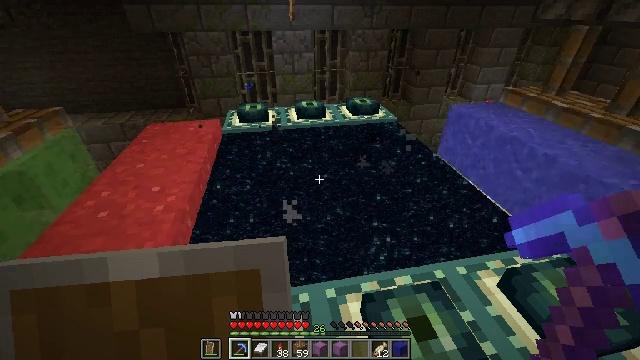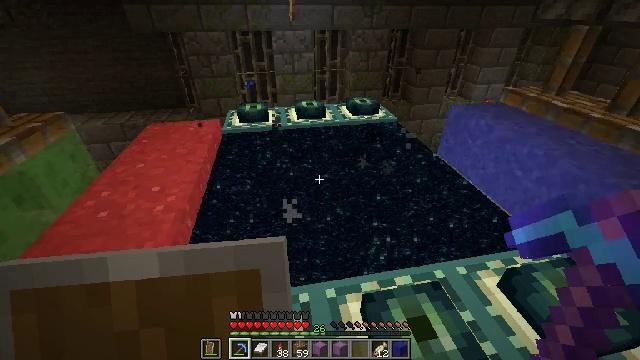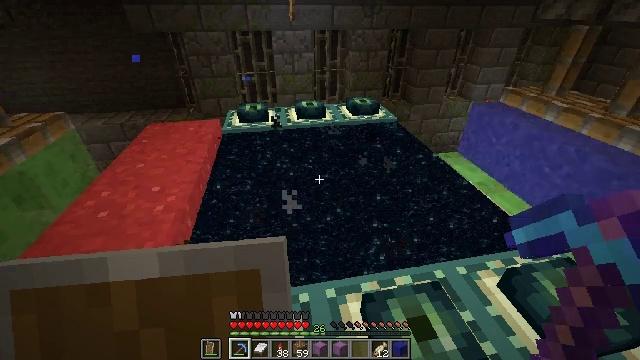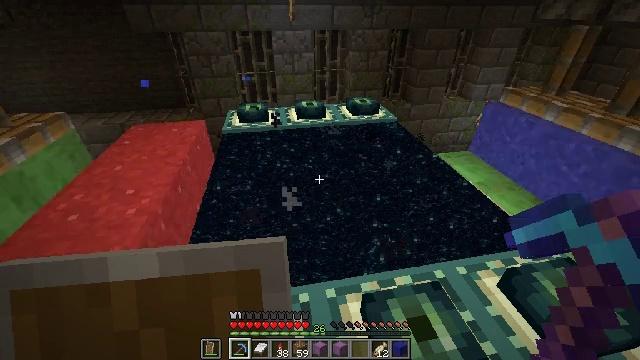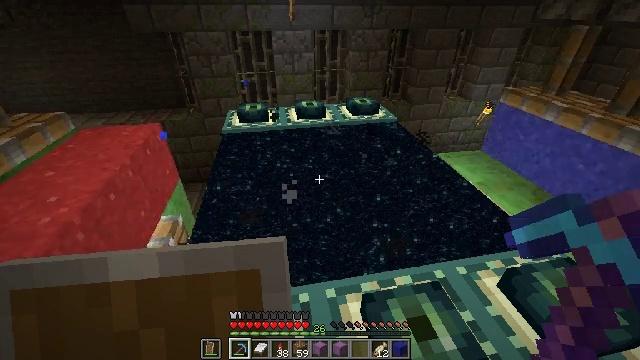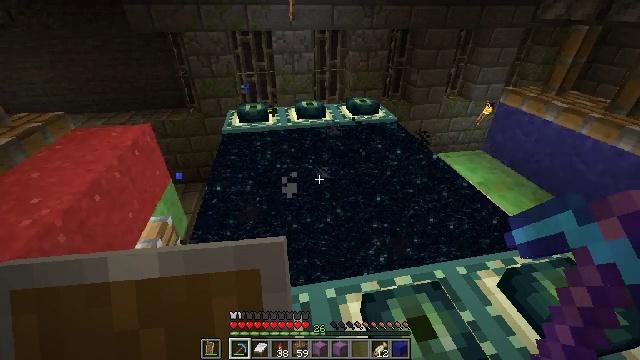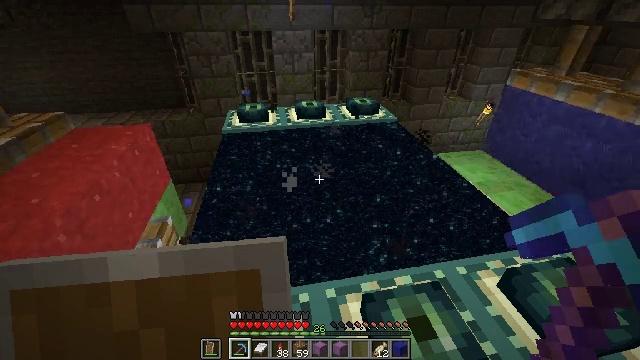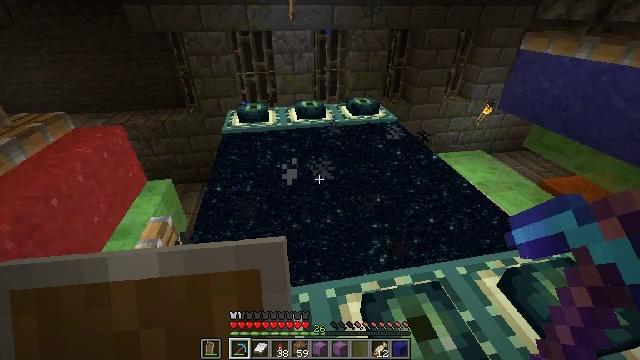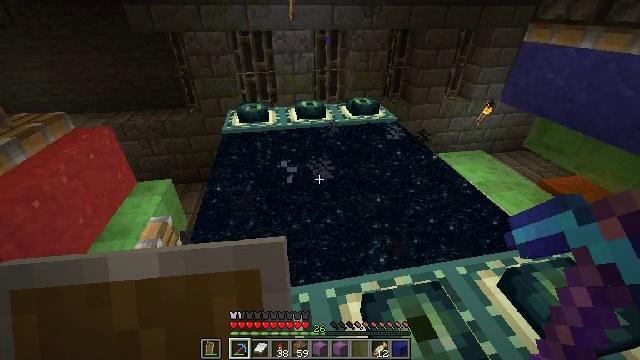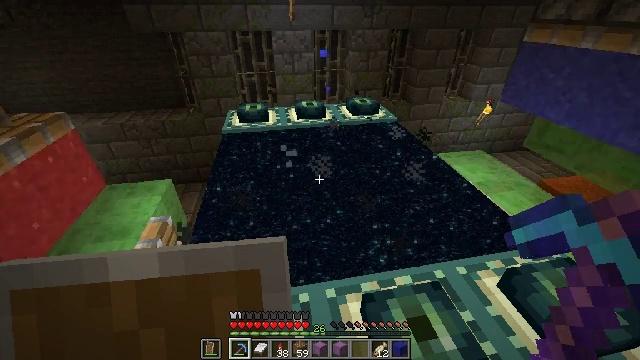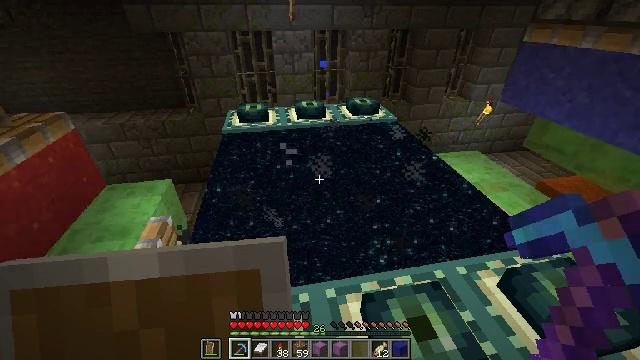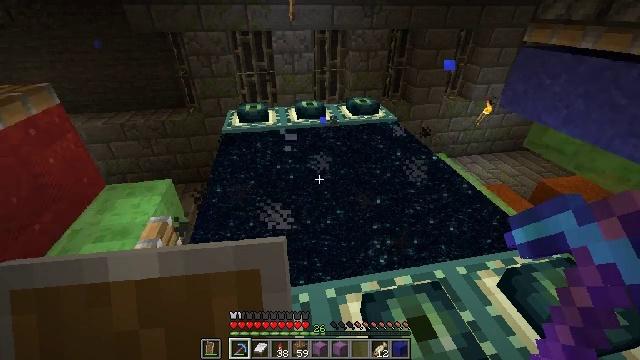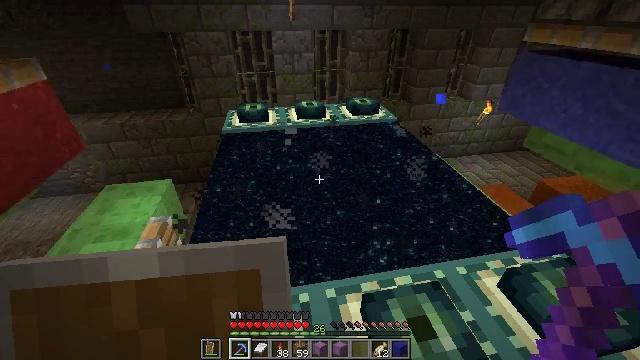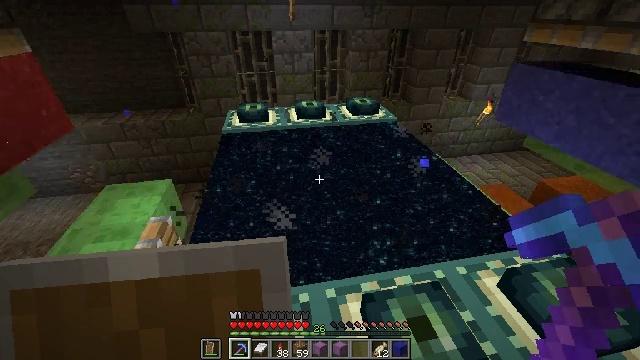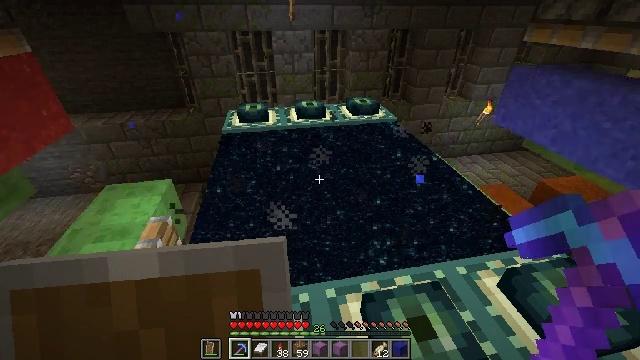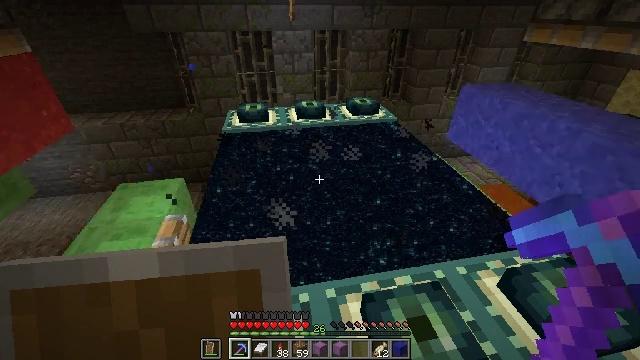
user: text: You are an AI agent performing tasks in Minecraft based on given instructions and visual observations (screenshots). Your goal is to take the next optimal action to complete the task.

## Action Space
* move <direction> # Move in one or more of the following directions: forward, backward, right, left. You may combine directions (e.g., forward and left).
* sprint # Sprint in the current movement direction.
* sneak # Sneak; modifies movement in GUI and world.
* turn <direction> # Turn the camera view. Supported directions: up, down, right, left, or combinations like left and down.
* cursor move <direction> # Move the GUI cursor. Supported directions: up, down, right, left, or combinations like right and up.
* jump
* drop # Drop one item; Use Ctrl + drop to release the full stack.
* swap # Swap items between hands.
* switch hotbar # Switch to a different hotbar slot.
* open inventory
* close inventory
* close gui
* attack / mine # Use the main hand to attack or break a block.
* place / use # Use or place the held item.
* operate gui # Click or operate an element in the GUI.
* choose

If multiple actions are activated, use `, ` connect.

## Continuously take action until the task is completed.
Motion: motion action
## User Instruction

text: Break the blue concrete powder.
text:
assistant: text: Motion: no_op
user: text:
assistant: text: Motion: no_op
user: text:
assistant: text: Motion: no_op
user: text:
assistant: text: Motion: no_op
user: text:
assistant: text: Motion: no_op
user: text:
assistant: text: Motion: no_op
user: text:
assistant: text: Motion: no_op
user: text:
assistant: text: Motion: no_op
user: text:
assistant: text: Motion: no_op
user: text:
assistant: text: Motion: no_op
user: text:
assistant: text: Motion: no_op
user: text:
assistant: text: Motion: no_op
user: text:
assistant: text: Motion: no_op
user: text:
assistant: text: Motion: no_op
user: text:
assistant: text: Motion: no_op
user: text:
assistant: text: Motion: no_op
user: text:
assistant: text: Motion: no_op
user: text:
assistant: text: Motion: no_op
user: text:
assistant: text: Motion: no_op
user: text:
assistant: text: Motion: no_op
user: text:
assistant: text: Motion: no_op
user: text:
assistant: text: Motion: no_op
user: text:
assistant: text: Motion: no_op
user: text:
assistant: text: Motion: no_op
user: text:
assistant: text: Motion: no_op
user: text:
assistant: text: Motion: no_op
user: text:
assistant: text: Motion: no_op
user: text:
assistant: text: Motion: no_op
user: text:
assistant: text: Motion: no_op
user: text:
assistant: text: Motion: no_op